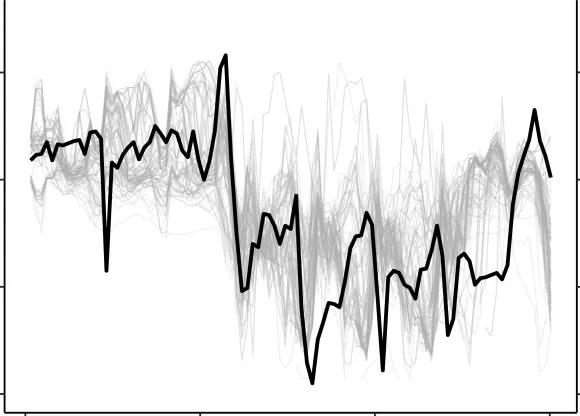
Correlations among simulated delta13C from the top 10% best fitting migratory movement models (grey lines, right hand y-axis) and delta13C from baleen (black line, left hand y-axis; see Fig. 2). Simulated delta13C values are six month moving average values for the time series of simulated plankton delta13C values in that location, reflecting temporal integration of phytoplankton delta13C values within the food chain before ingestion by the whale as krill. The end points of the simulations and empirical data have been aligned to coincide.
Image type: chart (chart)